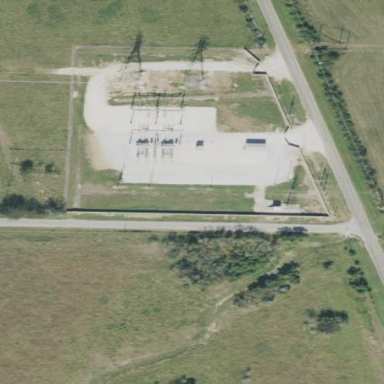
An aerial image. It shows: Outdoor power substation surrounded by fence. The substation is specifically for distribution purposes.